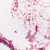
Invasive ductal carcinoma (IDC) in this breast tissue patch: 0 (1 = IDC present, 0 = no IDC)